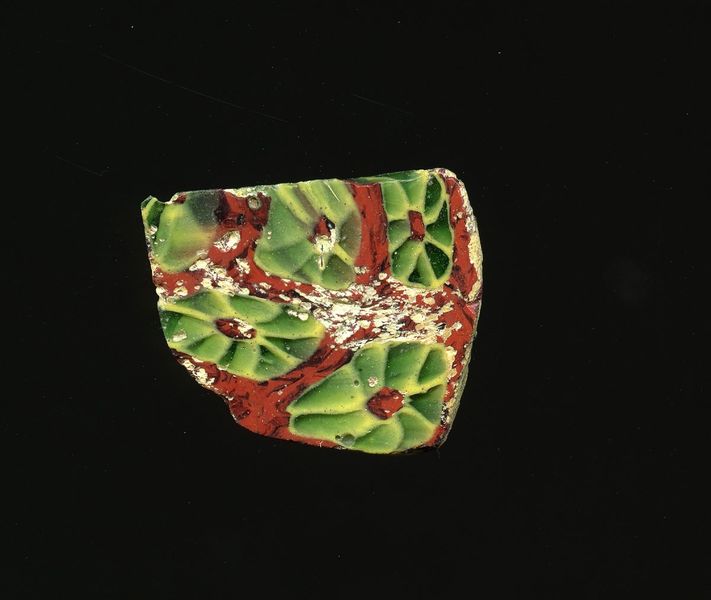
Titel: Fragment eines Gefäßes
Standort: Hamburg
Institution: Museum für Kunst und Gewerbe Hamburg
Schlagwörter: glas, antike, technik, fragment, kaiserzeit, aufbewahrung, blumenornamente, schankgeschirr, gefäß, behälter, frühe kaiserzeit, prinzipat, römische, millefiori, mittlere, späte